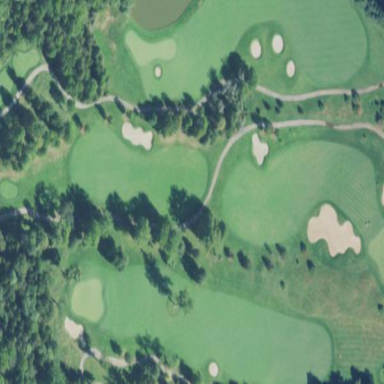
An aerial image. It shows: Grassy area designated as golf fairway.